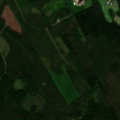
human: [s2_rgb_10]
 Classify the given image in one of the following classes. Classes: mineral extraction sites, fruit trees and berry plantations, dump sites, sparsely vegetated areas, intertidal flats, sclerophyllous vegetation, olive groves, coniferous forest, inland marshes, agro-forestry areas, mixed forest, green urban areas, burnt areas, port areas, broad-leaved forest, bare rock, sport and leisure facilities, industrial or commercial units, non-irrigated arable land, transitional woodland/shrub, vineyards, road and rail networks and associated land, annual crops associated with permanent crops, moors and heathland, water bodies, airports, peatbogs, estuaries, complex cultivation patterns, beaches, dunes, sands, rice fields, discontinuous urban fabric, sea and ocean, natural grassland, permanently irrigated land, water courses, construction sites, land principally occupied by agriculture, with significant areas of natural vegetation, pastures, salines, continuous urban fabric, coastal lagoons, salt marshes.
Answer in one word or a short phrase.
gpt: land principally occupied by agriculture, with significant areas of natural vegetation, coniferous forest, mixed forest, transitional woodland/shrub